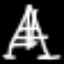
Label: The Eiffel Tower